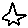
Label: star